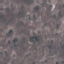
Label: HerbaceousVegetation